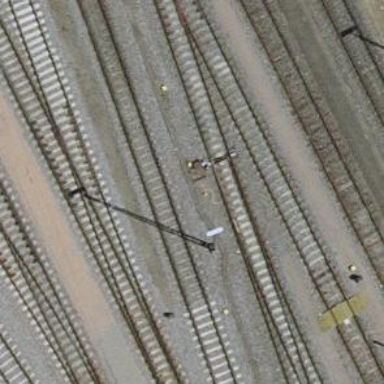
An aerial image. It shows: Railway switch with the turnout on the left side.